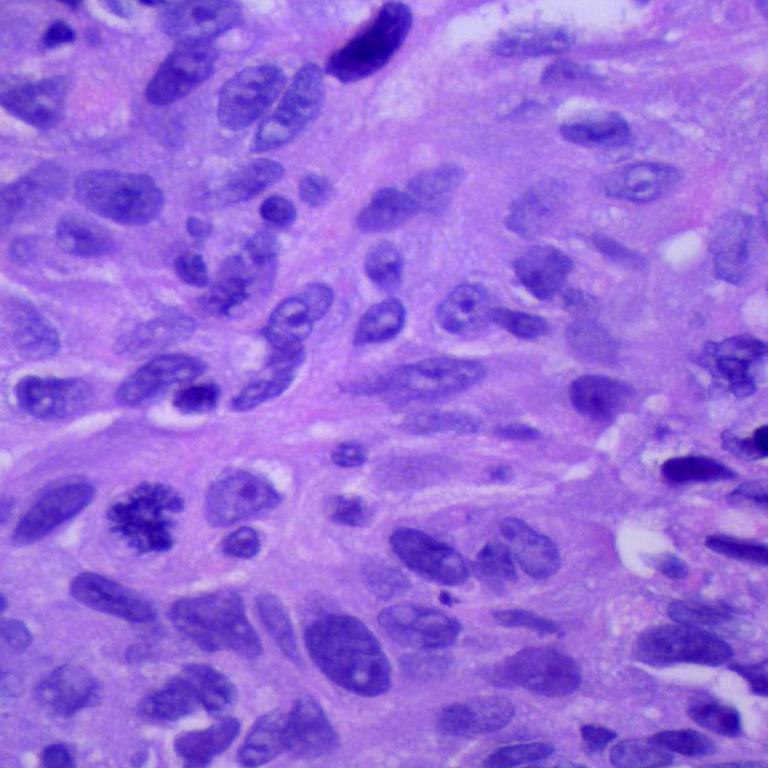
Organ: lung
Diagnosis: squamous carcinomas